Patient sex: M
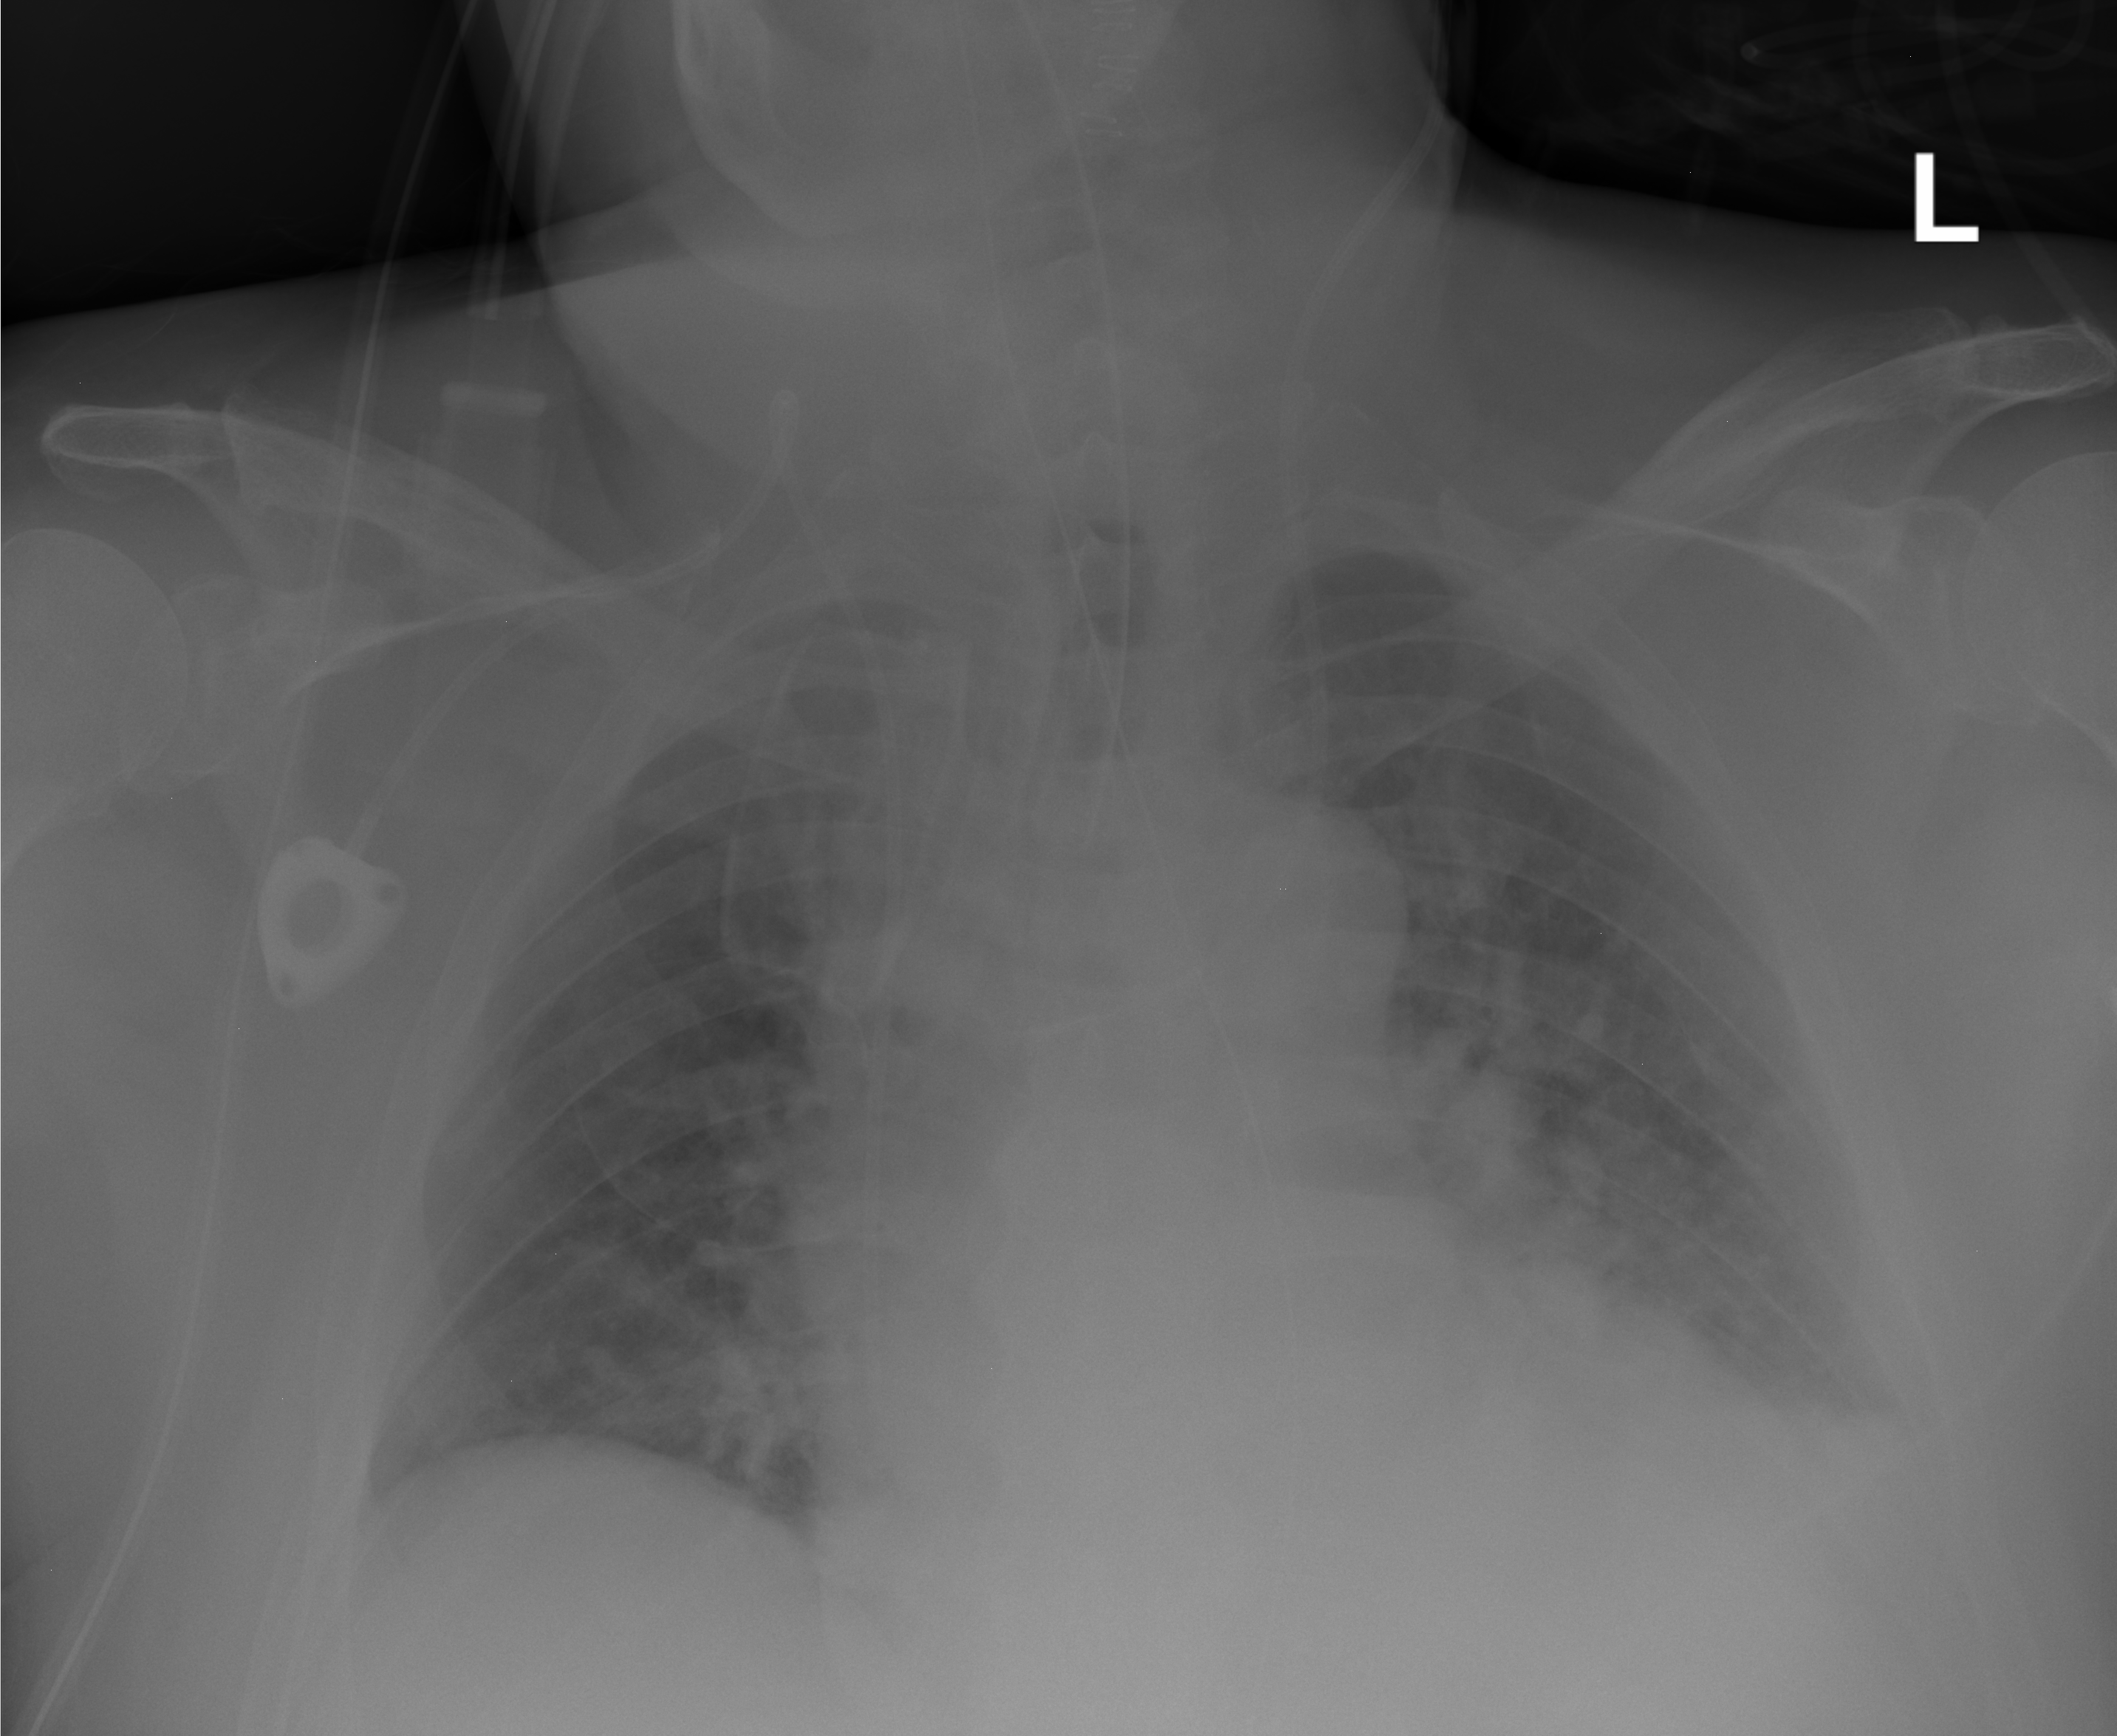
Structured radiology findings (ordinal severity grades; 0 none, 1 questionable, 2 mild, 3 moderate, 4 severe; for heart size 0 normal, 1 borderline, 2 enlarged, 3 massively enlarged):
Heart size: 2
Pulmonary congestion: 2
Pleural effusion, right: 0
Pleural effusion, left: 1
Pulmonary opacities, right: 2
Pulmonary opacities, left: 2
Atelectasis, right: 1
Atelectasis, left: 2